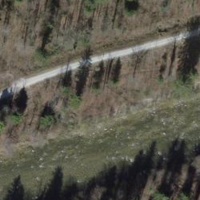
EUNIS habitat code: 43
Species observed at this site:
Corvus corone
Motacilla cinerea
Cyanistes caeruleus
Anas platyrhynchos
Troglodytes troglodytes
Fringilla coelebs
Passer domesticus
Buteo buteo
Turdus merula
Poecile palustris
Cygnus olor
Parus major
Erithacus rubecula
Mergus merganser
Milvus milvus
Pica pica
Phoenicurus ochruros
Sitta europaea
Regulus regulus
Cinclus cinclus
Falco tinnunculus
Motacilla alba